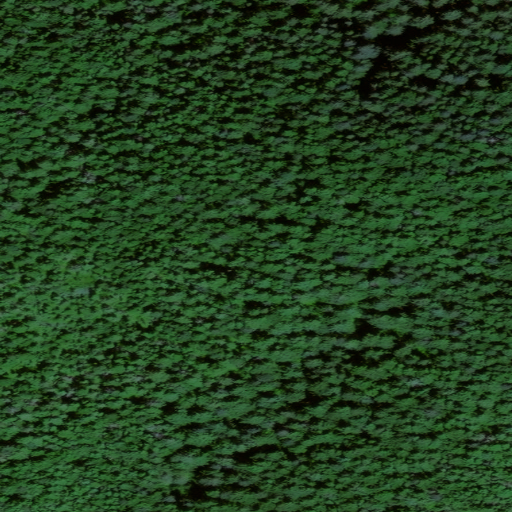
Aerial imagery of island in Alaska named Seal Island containing only unknown